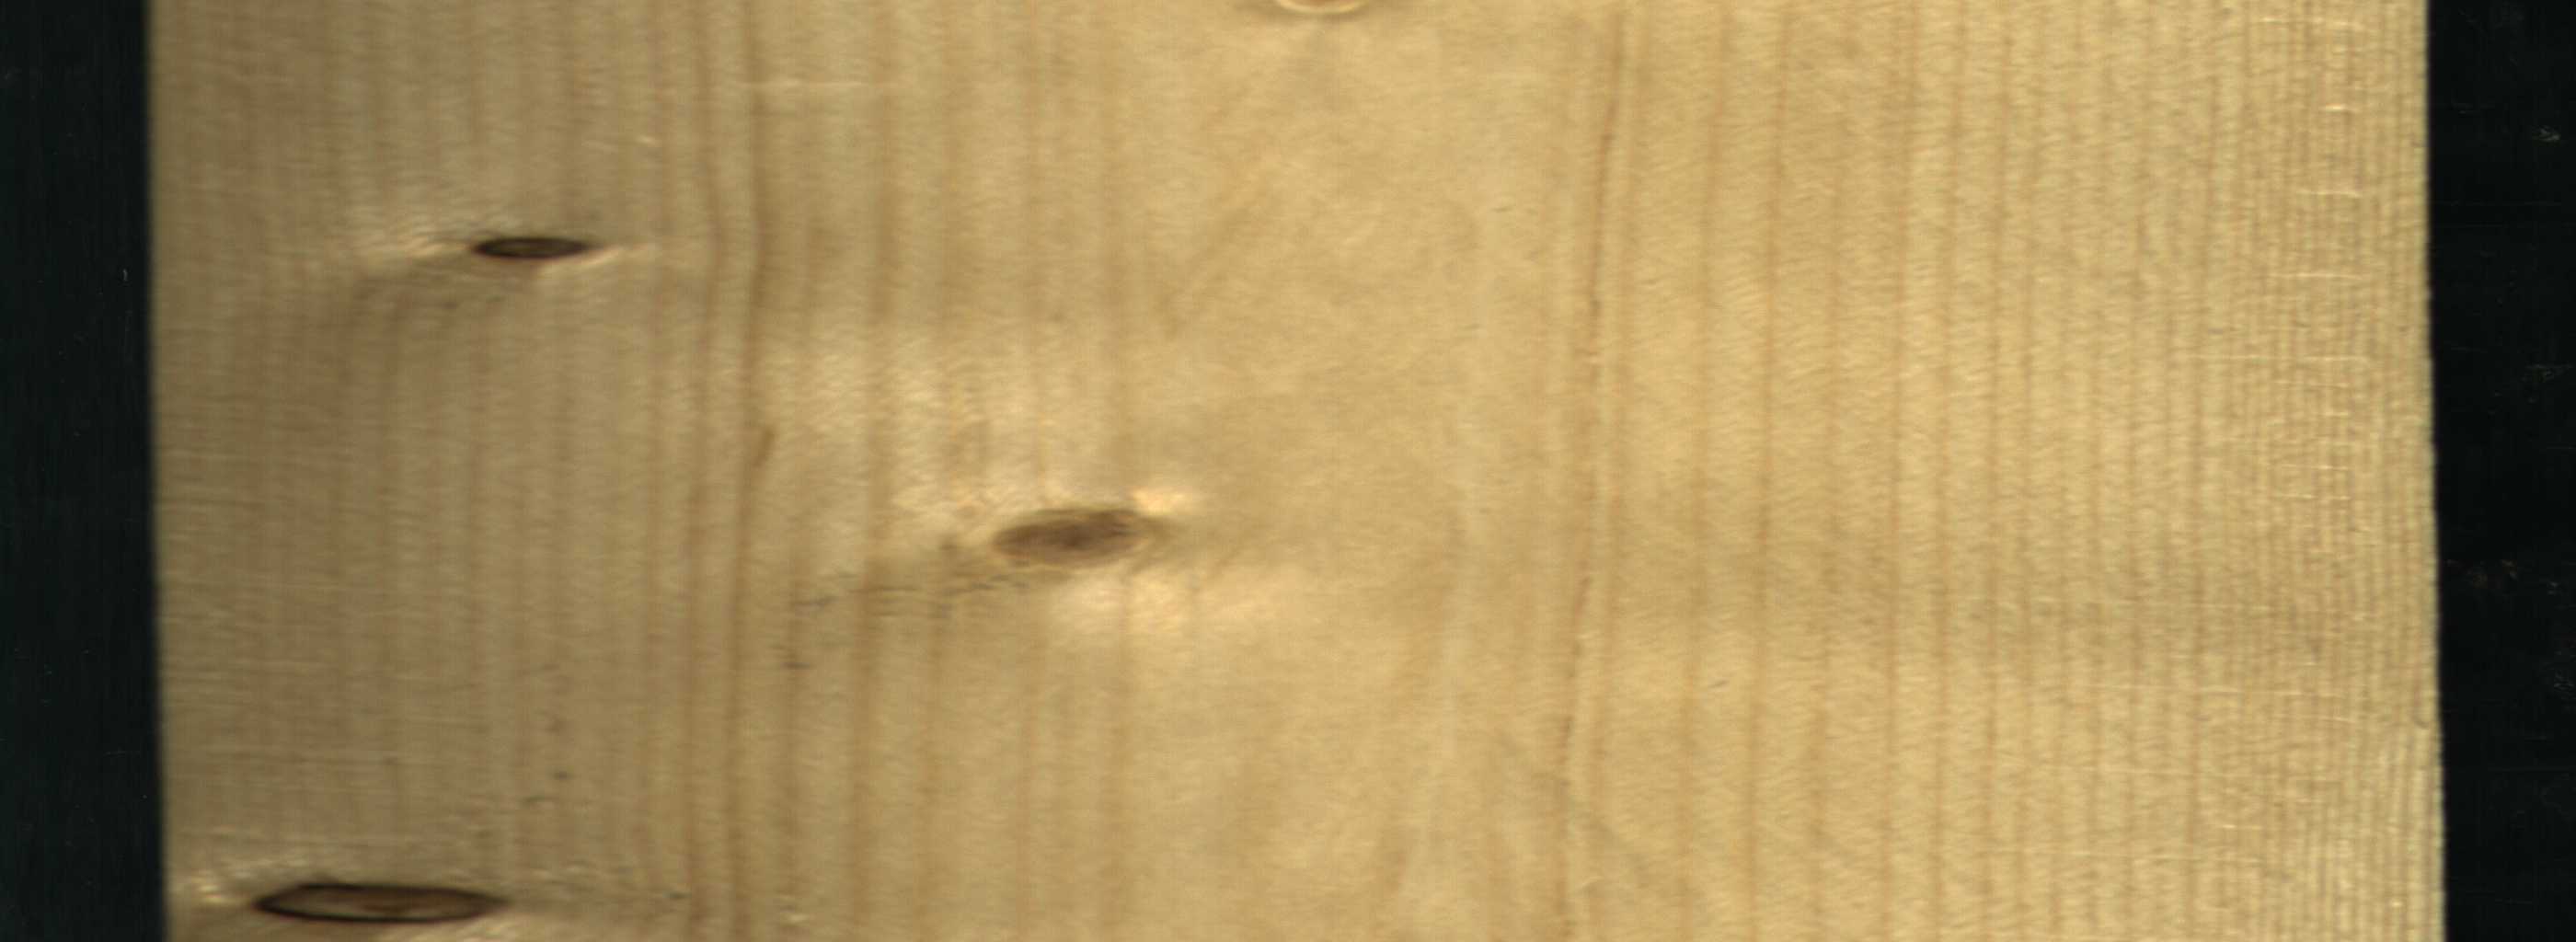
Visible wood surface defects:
Dead_Knot
Dead_Knot
Live_Knot